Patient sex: M
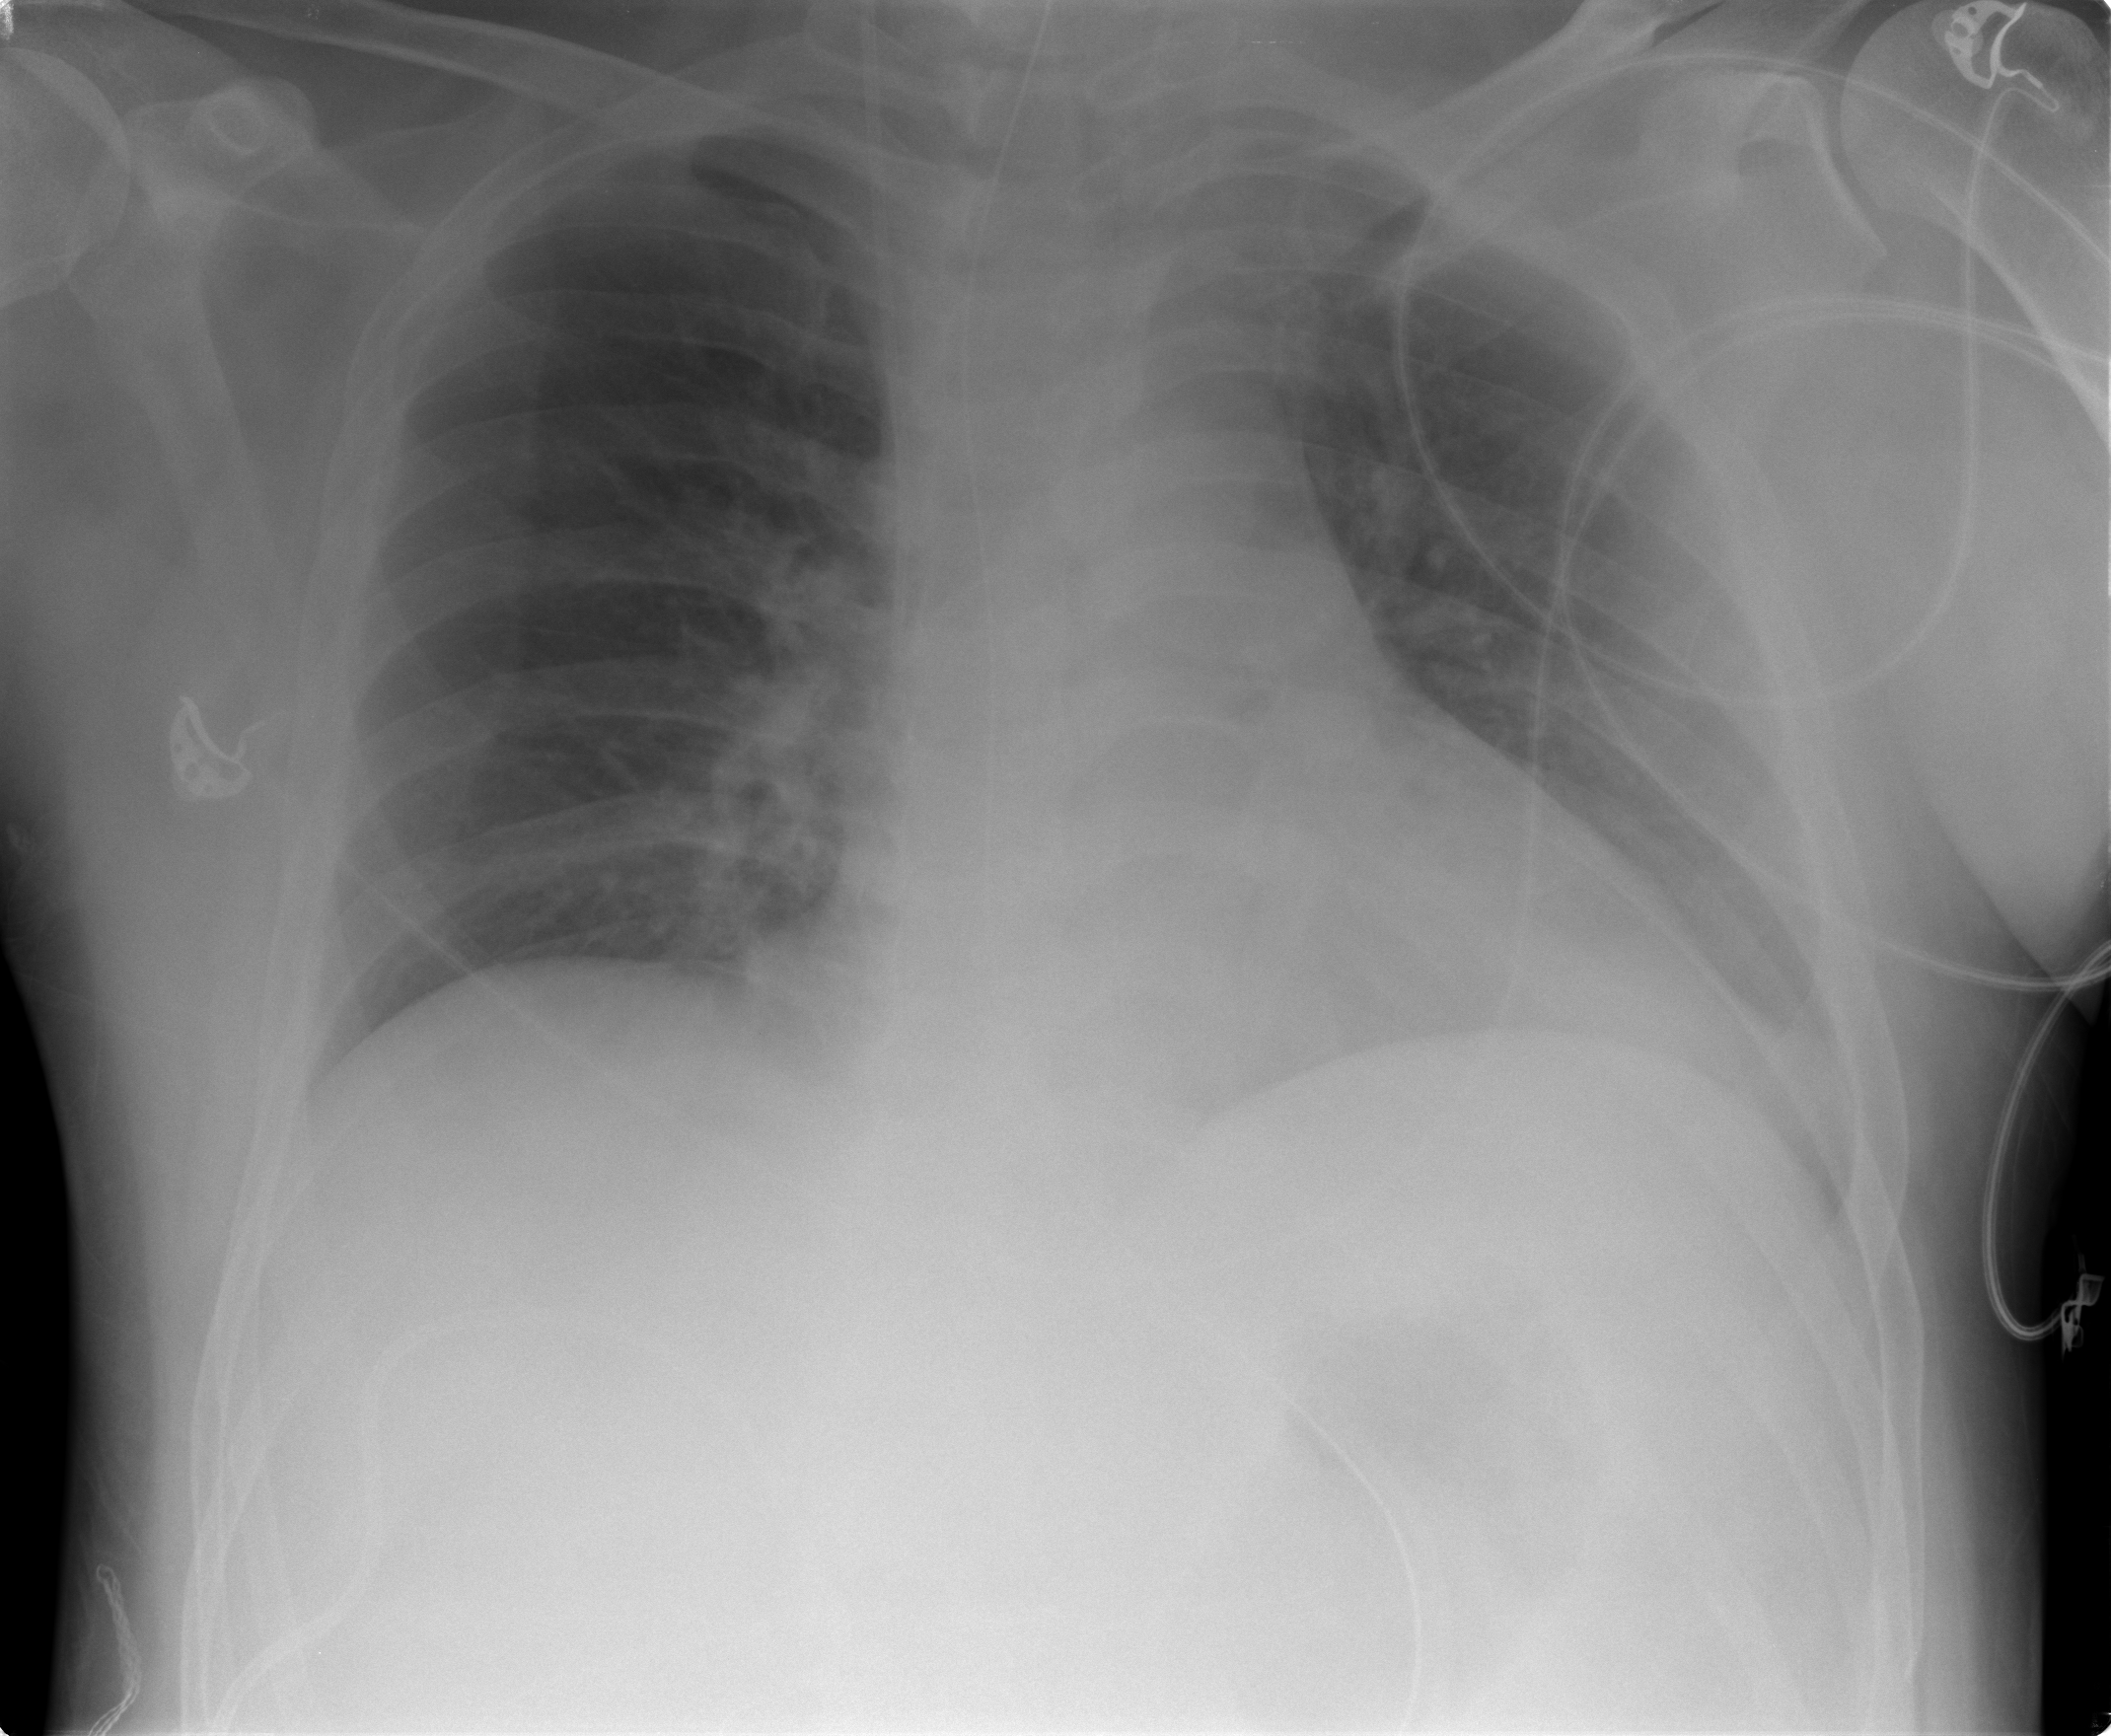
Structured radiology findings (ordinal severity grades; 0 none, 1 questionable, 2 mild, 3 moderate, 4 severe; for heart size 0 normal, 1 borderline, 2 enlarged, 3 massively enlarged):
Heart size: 0
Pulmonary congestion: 0
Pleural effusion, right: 0
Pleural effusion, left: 1
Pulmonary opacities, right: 0
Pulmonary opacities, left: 0
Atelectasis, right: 0
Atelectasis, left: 0